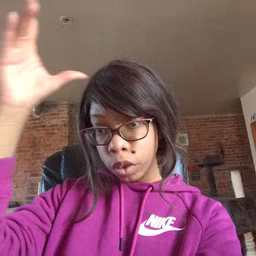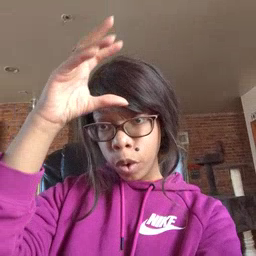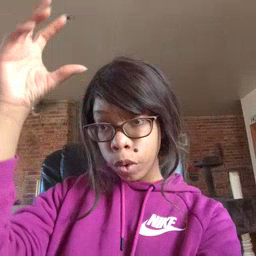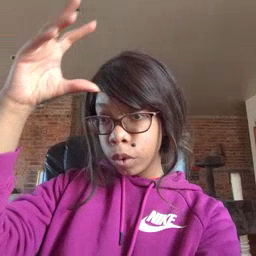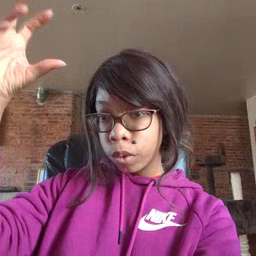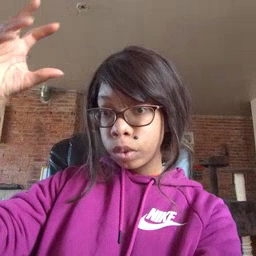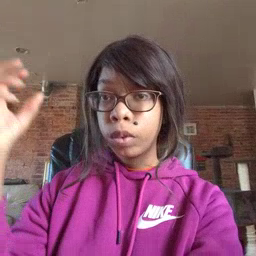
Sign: cloud